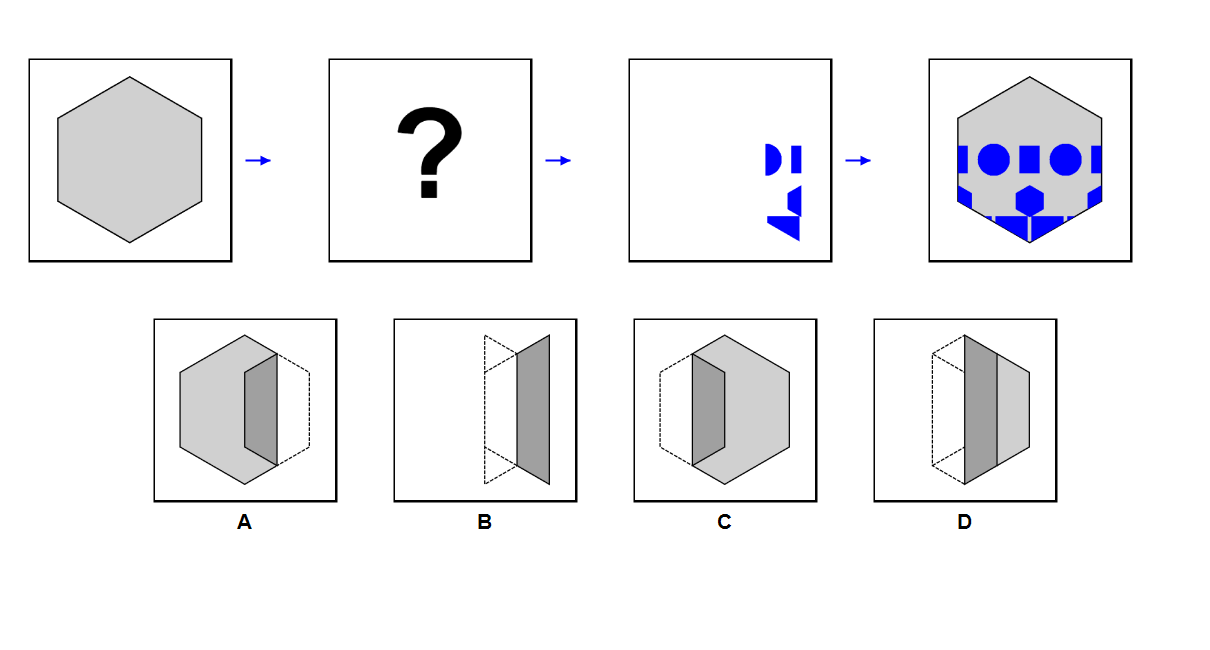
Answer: A